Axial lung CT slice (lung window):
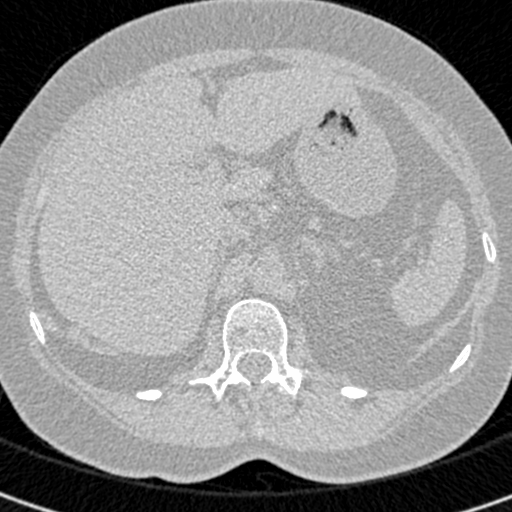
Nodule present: no